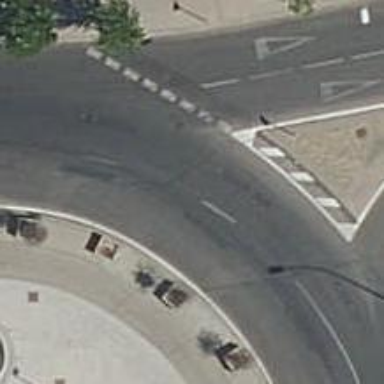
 there is sidewalk. The junction is circular in shape."